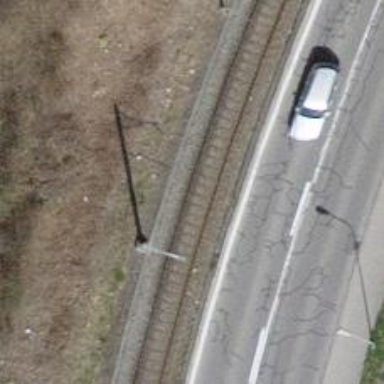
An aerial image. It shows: Single railway track with electrified contact line.